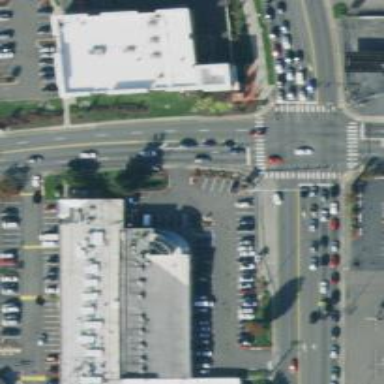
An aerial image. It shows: Convenience shop.